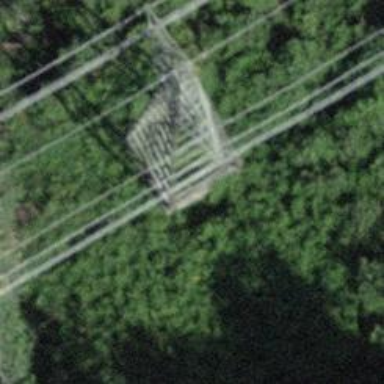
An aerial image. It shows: Lattice structure tower used for power distribution.